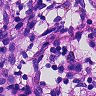
Metastatic tissue present: no